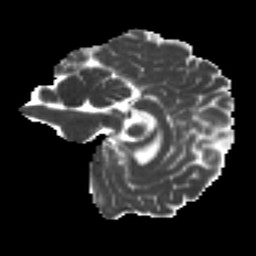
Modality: MD
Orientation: sagittal
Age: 35
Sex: male
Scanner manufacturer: ge
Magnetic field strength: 3 T
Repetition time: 7.8 s
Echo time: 0.0606 s